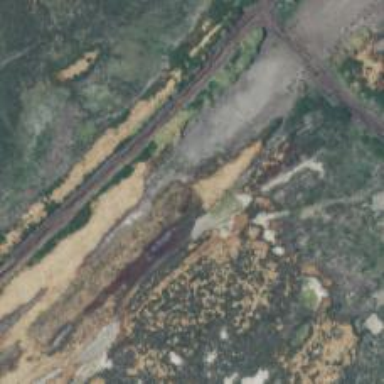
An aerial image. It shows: Abandoned railway viaduct.